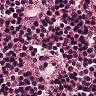
Metastatic tissue present: no